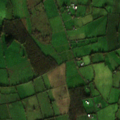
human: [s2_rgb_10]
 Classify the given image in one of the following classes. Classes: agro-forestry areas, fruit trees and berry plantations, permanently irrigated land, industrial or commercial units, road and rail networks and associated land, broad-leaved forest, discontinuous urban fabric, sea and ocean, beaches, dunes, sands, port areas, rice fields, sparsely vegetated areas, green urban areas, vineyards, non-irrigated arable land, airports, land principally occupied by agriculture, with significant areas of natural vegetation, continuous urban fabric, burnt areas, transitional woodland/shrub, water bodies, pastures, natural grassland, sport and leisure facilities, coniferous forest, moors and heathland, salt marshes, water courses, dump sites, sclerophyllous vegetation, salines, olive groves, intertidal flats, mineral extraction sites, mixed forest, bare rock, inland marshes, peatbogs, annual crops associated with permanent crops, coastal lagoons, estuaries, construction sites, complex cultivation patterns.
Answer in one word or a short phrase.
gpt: mineral extraction sites, pastures, transitional woodland/shrub